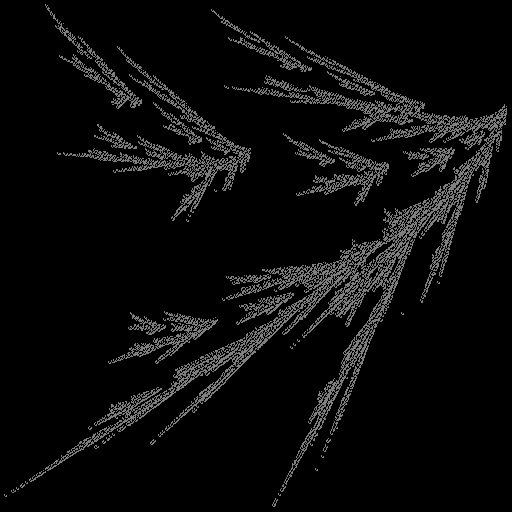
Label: filmyfern